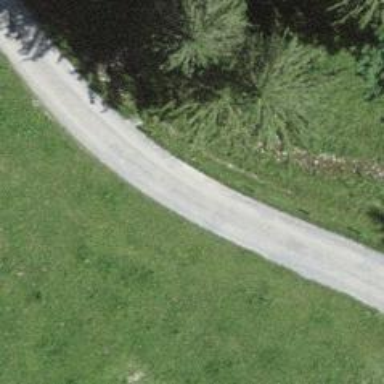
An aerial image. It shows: Gravel track with grade 2 tracktype.